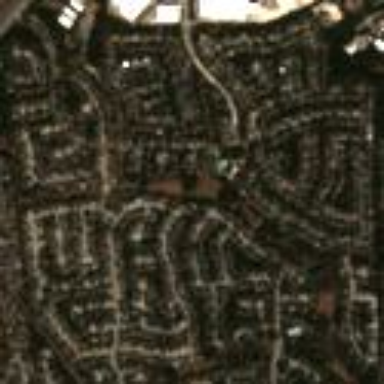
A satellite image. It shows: Residential neighbourhood.